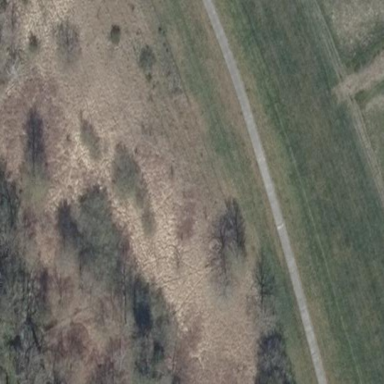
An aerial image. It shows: Wetland area covered with grass.